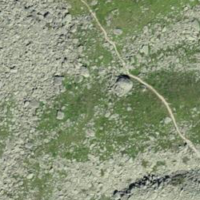
EUNIS habitat code: 31
Species observed at this site:
Rhododendron ferrugineum